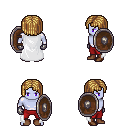
a pixel art fantasy rpg character, male body template, dark elf, purple skin, white cape, red pants, blonde pageboy hairstyle, metal gloves, brown shoes, shield, four views (front, back, left, right), 2x2 character sprite sheet, small pixel art, hard edges, no anti-aliasing